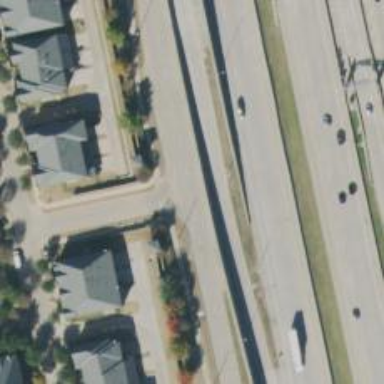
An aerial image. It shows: Secondary road with frontage road.